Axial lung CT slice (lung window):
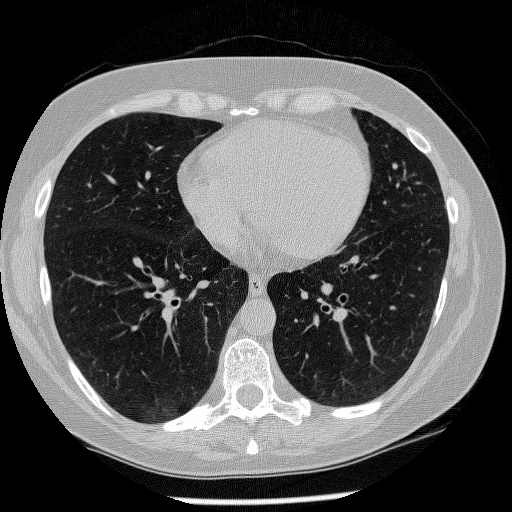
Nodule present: no